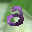
Label: 2